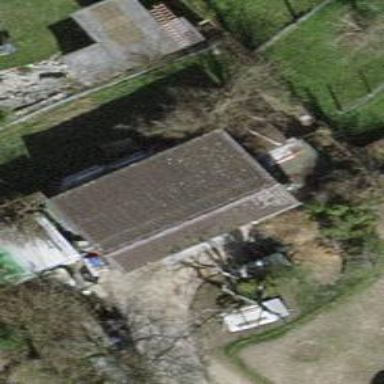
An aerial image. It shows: Farm auxiliary building.